Current action and preconditions to check: trajectory_clear

Your task: For each precondition in the list above, predict whether it will hold at this action.

Consider the current scene as observed from the mobile robot's camera, and analyze the predicted future states of all dynamic agents (e.g., people, animals, vehicles, or any moving entities) within the NEXT SECOND.

IMPORTANT: Only answer "very likely" if you are absolutely certain—based on strong, clear evidence—that a dynamic agent will violate the precondition in the predicted future state. Do NOT answer "very likely" for unlikely, ambiguous, or low-probability risks.

Ask yourself for each precondition: Is there a high probability, with clear and convincing evidence, that the predicted future states of any dynamic agent will interfere with the predicted future state of the currently executing action within the NEXT SECOND, causing that precondition to fail?

Assess the risk level based on these predictions. Use "likely" or "very likely" if motions create a clear risk of interference.

Use "neutral" or "improbable" if agents are nearby but their predicted paths are clearly diverging or non-conflicting.

Failure Risk Categories: "very improbable", "improbable", "neutral", "likely", "very likely"

Answer Format: Output ONLY the probability_of_failure value from these categories: "very improbable", "improbable", "neutral", "likely", "very likely"

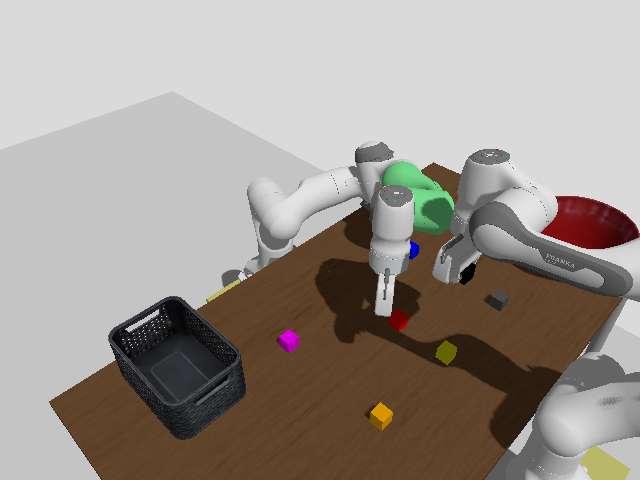

Answer: likely